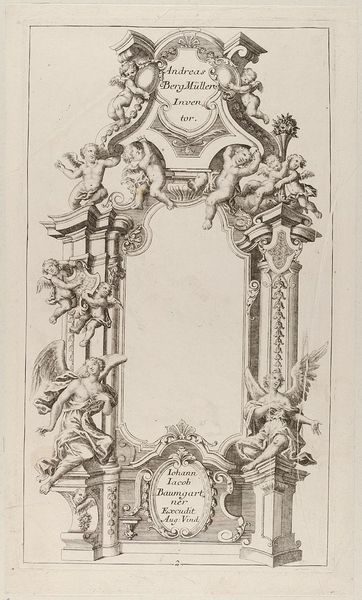
Titel: Ein Altar, Blatt 2 aus der Folge  'Ganz Neue Inventionen Von Altären und schönen Canzlen Vor Allerhandt Künstler als Bildthauer Mahler Stuckatorer Schreinern und andre Zu gebrauchen'
Künstler: Johann Andreas Bergmüller
Standort: Hamburg
Institution: Museum für Kunst und Gewerbe Hamburg
Schlagwörter: barock, engel, papier, grafik, graphik, pilaster, fotografie, photographie, druckgraphik, druckgrafik, stich, kunst, altar, girlanden, sims, putten, kupferstich, kirchenausstattung, reproduktionen, barockzeit, barockzeitalter, blumengewinde, druckerzeugnisse, ornamentstich, vorlageblätter